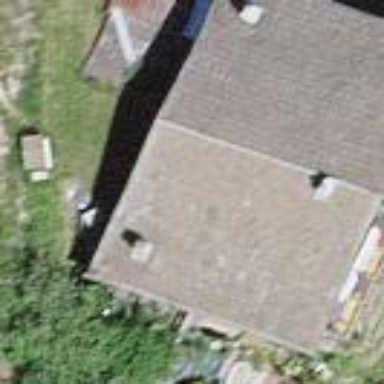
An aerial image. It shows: Simple house.